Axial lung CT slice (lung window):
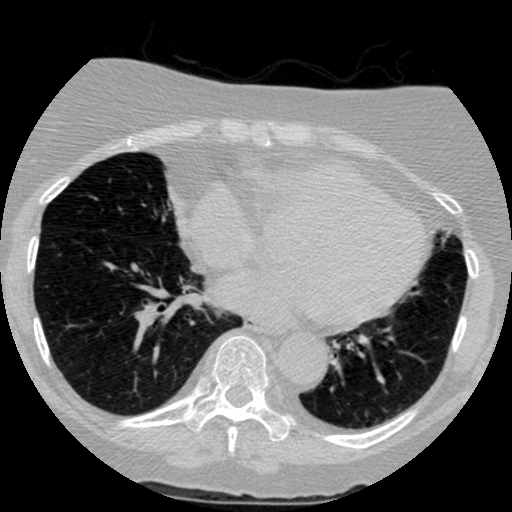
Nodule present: no